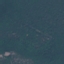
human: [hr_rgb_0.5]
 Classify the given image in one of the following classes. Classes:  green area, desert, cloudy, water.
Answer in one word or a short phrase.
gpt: green area